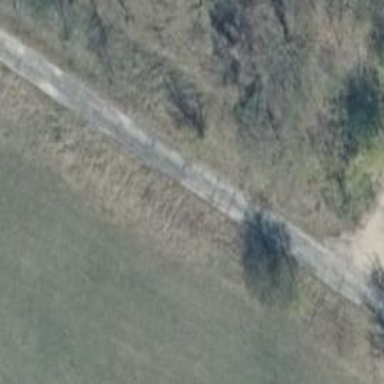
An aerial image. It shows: Track road with concrete plates of grade1 tracktype.